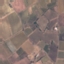
Land use / land cover class: PermanentCrop